Field crop: maize
Growth stage: 2
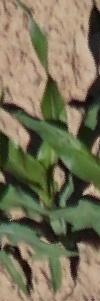
Species: maize